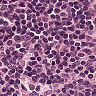
Metastatic tissue present: no